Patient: sex M, age 47
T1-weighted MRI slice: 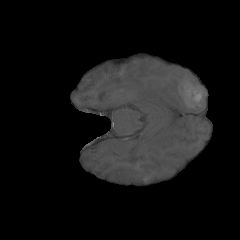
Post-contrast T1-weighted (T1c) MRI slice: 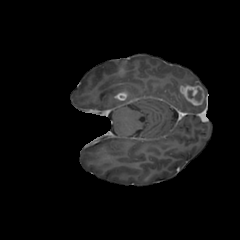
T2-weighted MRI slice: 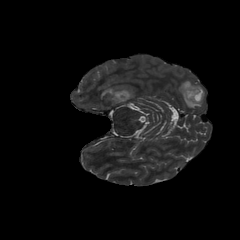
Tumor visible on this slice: yes
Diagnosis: Glioblastoma, IDH-wildtype
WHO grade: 4